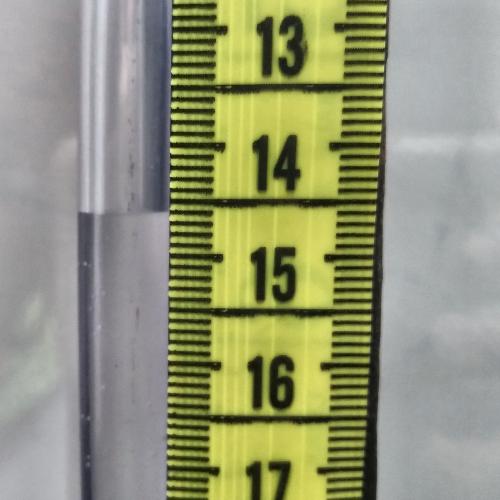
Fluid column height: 14.6 cm